Question:
Java doc shows like this,it seems font color is white,so how to change font color?
My configuration:
Ubuntu 12.10 64bit desktop
eclipse 4.2 classic theme
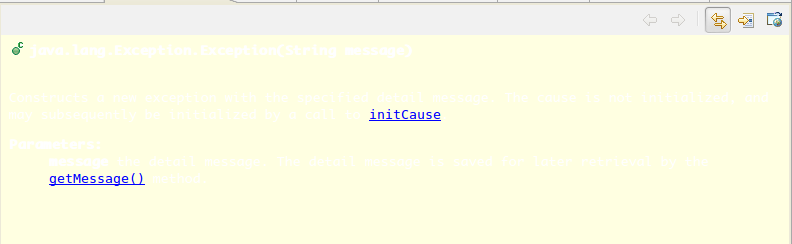
Answer: First, I manual added in /usr/share/themes/Mint-X/gtk-3.0/gtk-main.css (I use the Theme "Mint-X", Ubuntu Menu -> Preferences -> Appearance -> Tab Theme )
After "@define-color tooltip_fg_color #000000;" the following:
'''
@define-color tooltip_bg_color #F6FBA0;
@define-color tooltip_fg_color #000000;
'''
This worked for the background.
For some reason it doesn't worked for the foreground.
I tried setting nearly every variable without success.
At the end I set the Tooltip color hard-coded to #000000 in
/usr/share/themes/Mint-X/gtk-3.0/gtk-widgets.css (Line 2214: "color: #000000;"):
'''
/***********
* tooltip *
***********/
.tooltip {
padding: 3px;
border: 1px solid @border;
border-radius: 4px;
background-color: @theme_tooltip_bg_color;
color: #000000;
box-shadow: none;
}
.tooltip * {
background-color: transparent;
}
'''
Useful Info: Changes will only be applied after an Eclipse-Restart.